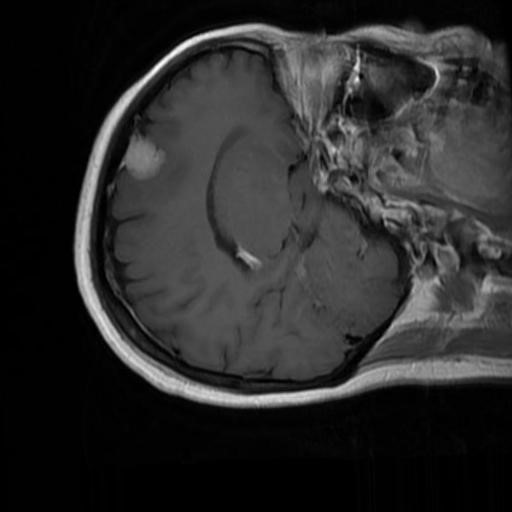
Label: brain_menin